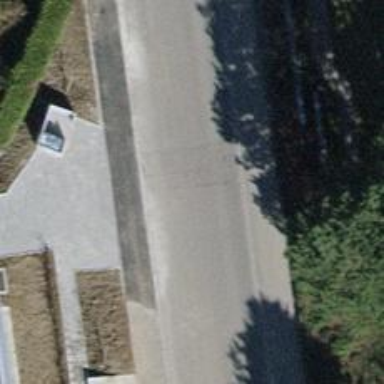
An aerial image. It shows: Road serving as parking aisle.